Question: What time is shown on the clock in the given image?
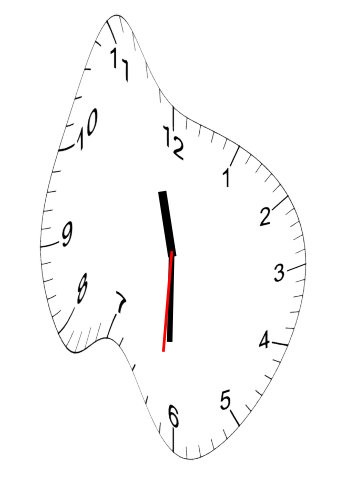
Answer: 11:30:31